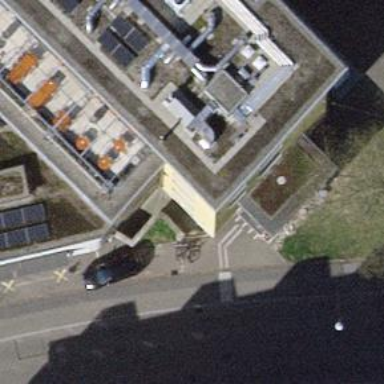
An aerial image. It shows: Asphalt footway.